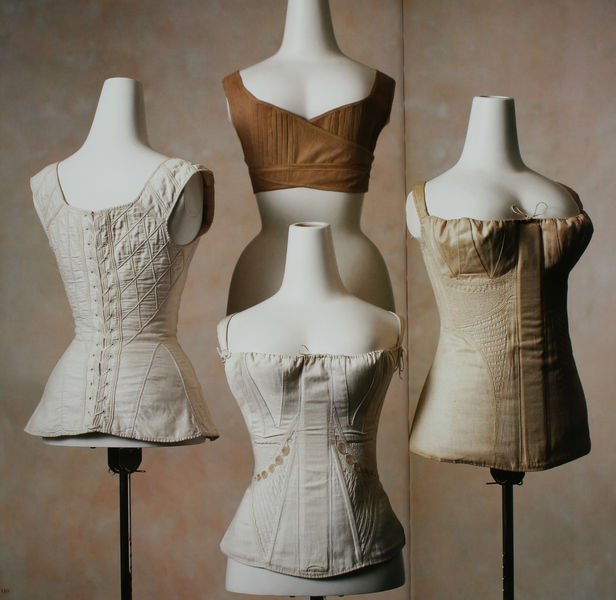
Titel: Korsetts und Büstenhalter
Standort: Kyoto (Japan)
Institution: Kyoto Costume Institute
Schlagwörter: weiß, frauen, wäsche, braun, brust, busen, damen, frankreich, frau, grau, hintergrund, rücken, schwarz, dame, beige, mode, muster, rock, schleife, alt, barock, falten, kleidung, hals, schnur, schnüre, stoff, theater, front, seide, taille, brüste, japan, rückenansicht, mieder, stab, creme, farbe, vergilbt, falte, edel, oberkörper, foto, fotografie, photographie, punkte, wei, vier, eng, torso, bekleidung, corsagen, kleiderpuppen, modelle, puppe, puppen, photo, rauten, bustier, stäbe, kiefer, geschnürt, oberteil, korsett, ständer, halter, stange, binden, büsten, körbchen, bänder, fotographie, träger, korsage, textilien, die, corsage, schnürung, unterkleid, anselm kiefer, nähte, unterwäsche, ösen, bauchfrei, tailie, schneider, büstenhalter, rockschoß, schneiderpuppe, schulterträger, abgesteppt, stepp, modepuppen, schnüren, ecru, oberteile, korsagen, korsetts, réme, schneiderpuppen, schnürungen, ziehrnähte, ziernähte, corsett, 4, bh, öhsen, fotopgrafie, damenwäsche, anzahl 4, bustenhalter